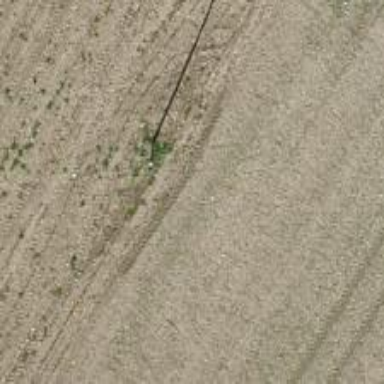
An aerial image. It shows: Power pole.